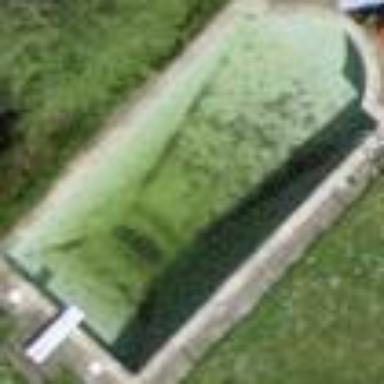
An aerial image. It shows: Swimming pool located in leisure land.